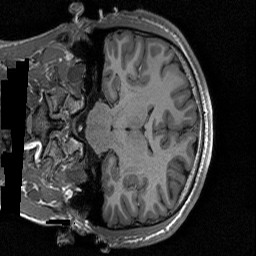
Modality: T1w
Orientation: coronal